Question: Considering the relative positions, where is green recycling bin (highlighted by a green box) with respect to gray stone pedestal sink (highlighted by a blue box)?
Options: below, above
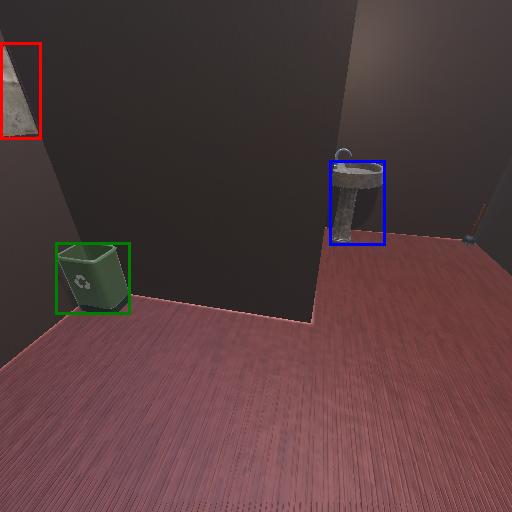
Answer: below